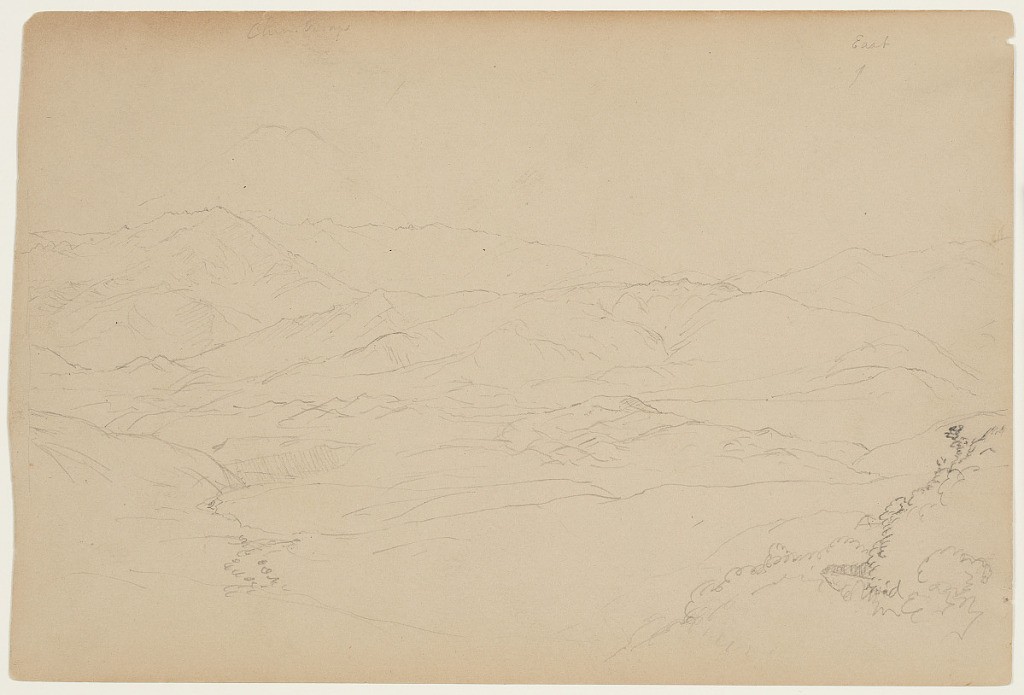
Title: Chimborazo from the Southwest, Ecuador
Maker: Frederic Edwin Church, American, 1826–1900
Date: June 3, 1857
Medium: Graphite on tan wove paper; verso: graphite, brush and white gouache
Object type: Drawing
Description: Landscape sketch showing expansive view of mountainous region in Ecuador, with Chimborazo looming over the landscape in the distance at left. Wooded slope visible in foreground at right overlooks a rugged valley bounded by tall mountains in the distance.

Verso: Botanical sketches of a plant with blue flowers and an architectural sketch of the porch at the inn in which Church stayed in Guaranda, Ecuador. Porch rectilinear with a stone balustrade and two steps. In the upper half, a plant with long leaves and a billowing canopy is highlighted in white gouache.